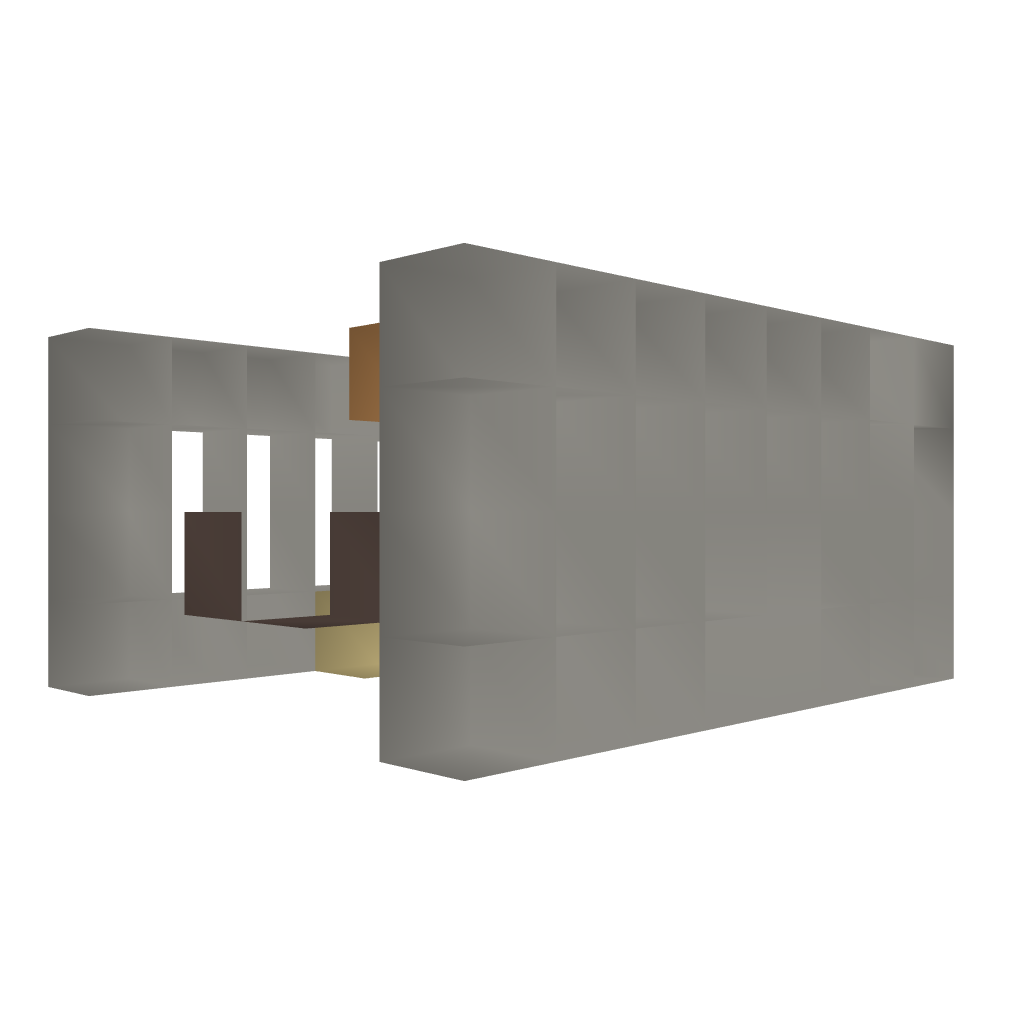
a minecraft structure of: Mini Apple Store